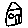
Label: house